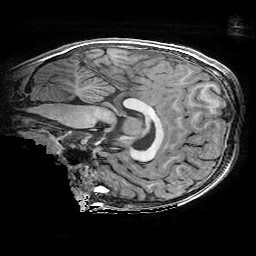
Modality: T1w
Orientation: sagittal
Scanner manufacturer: ge
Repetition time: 0.008096 s
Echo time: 0.00318 s